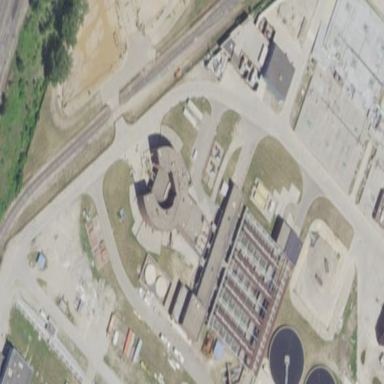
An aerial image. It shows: Building that serves as pumping station.